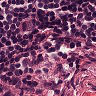
Metastatic tissue present: no